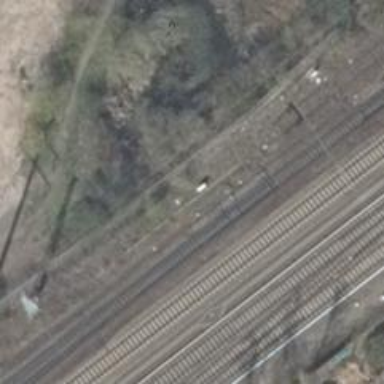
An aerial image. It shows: Siding railway line with electrified contact line for the trains.